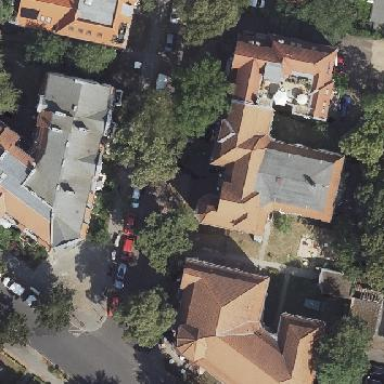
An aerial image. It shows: Residential building with mansard roof.